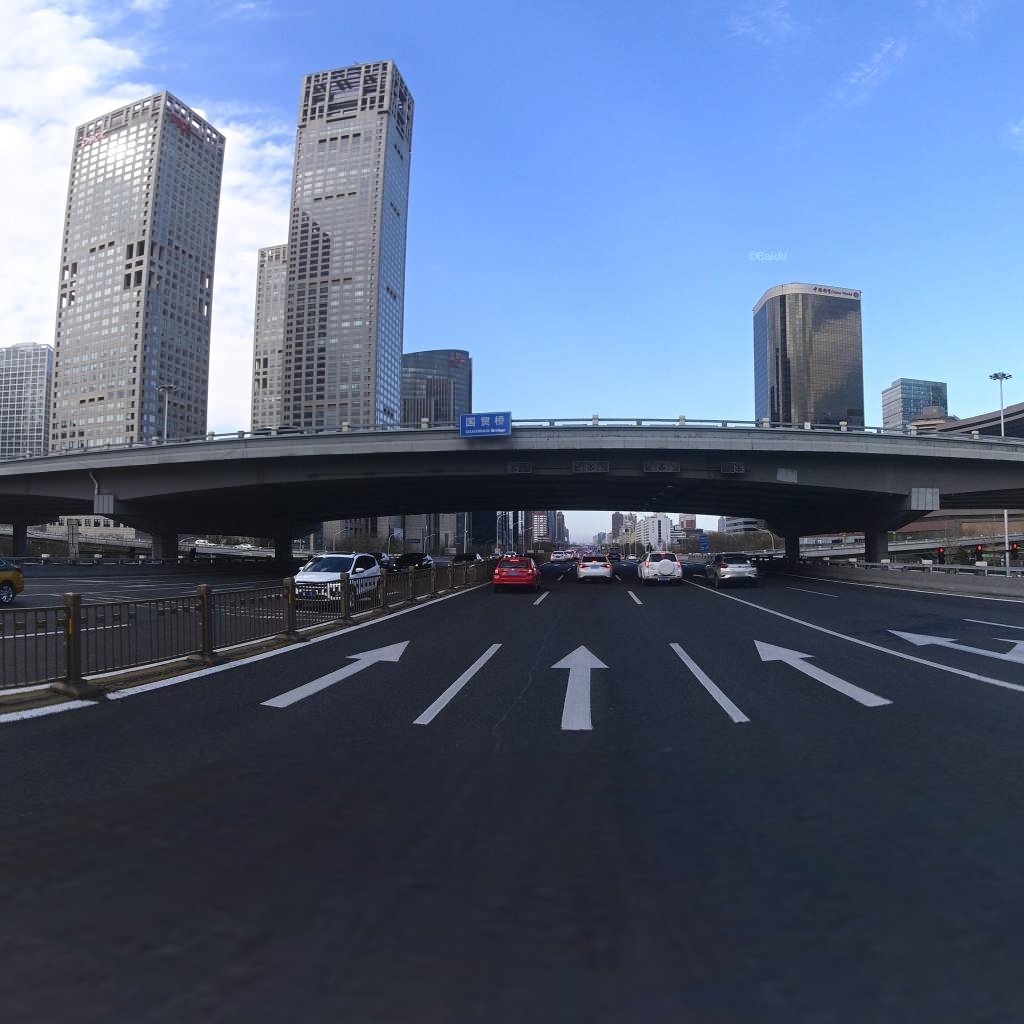
Region: Chaoyang
Road damage annotations: longitudinal patch